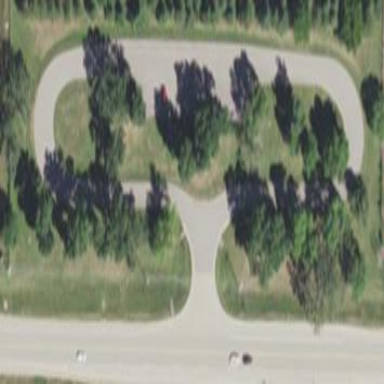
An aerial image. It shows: Rest area on the road.